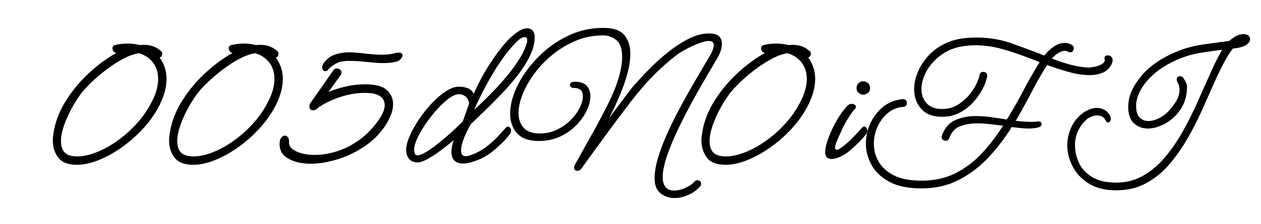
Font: MeowScript-Regular